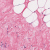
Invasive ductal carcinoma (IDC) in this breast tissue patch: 0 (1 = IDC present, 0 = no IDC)